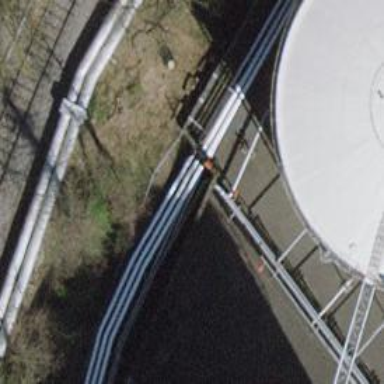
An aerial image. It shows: Pipeline structure is shown.